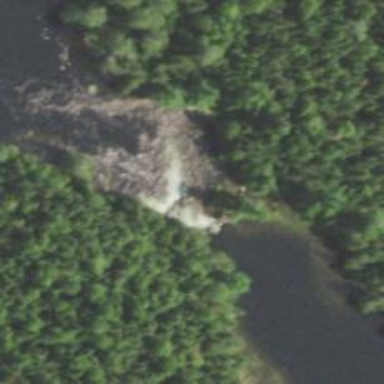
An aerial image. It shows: Rapids in the whitewater.